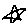
Label: star